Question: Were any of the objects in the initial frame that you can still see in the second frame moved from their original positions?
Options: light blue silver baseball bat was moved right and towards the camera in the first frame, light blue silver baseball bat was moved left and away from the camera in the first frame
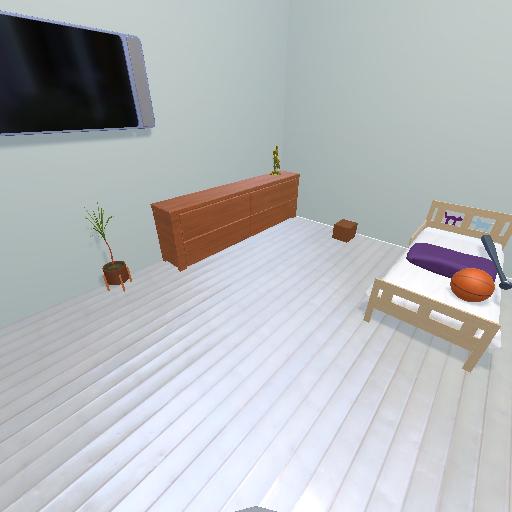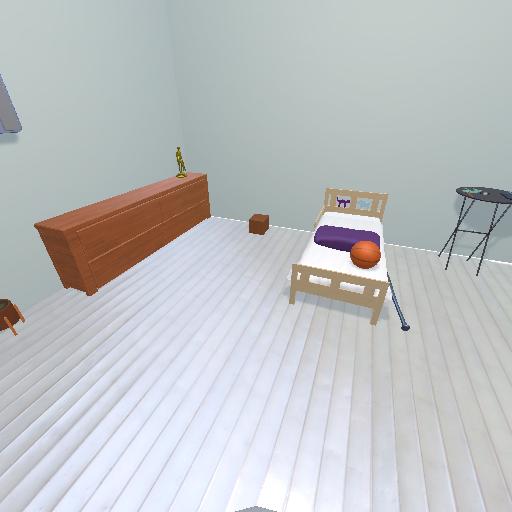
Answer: light blue silver baseball bat was moved right and towards the camera in the first frame